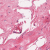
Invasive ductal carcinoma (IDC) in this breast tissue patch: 0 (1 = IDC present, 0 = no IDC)